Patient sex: M
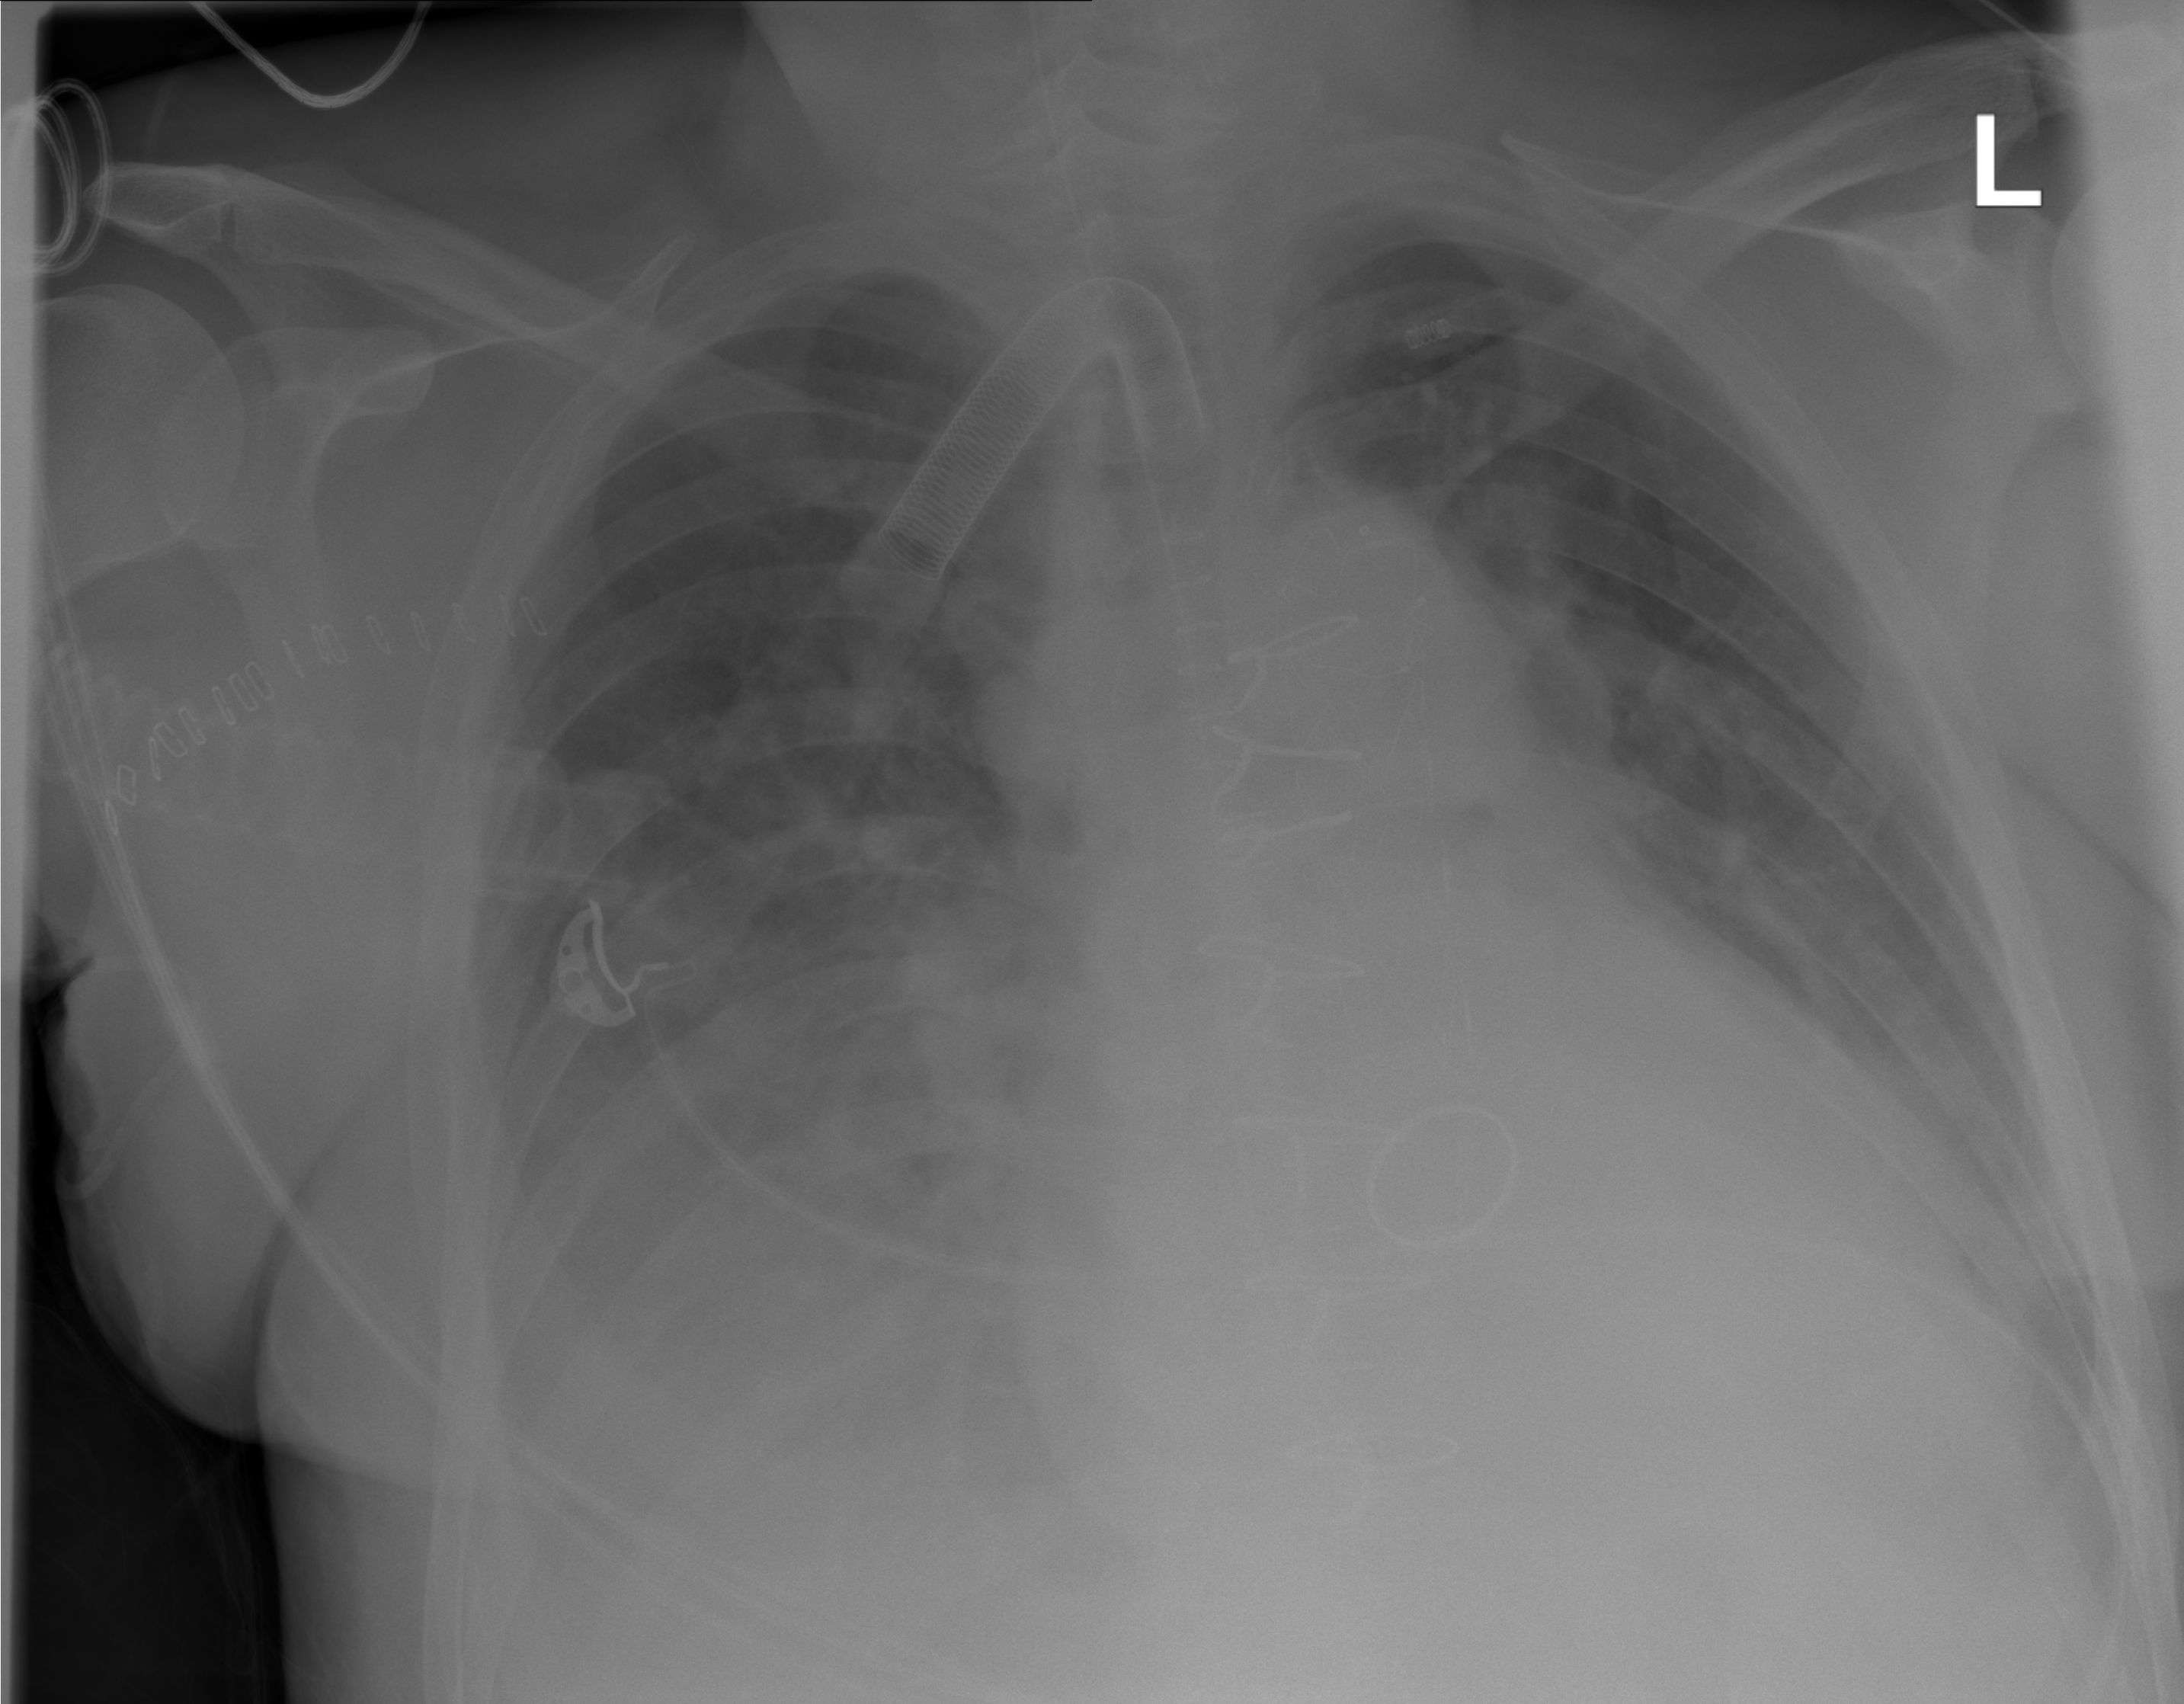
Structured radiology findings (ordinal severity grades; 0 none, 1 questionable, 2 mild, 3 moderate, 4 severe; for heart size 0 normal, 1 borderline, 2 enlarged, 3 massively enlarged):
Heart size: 2
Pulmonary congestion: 2
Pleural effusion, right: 3
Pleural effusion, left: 2
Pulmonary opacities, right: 3
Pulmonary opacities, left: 2
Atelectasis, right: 3
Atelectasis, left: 2